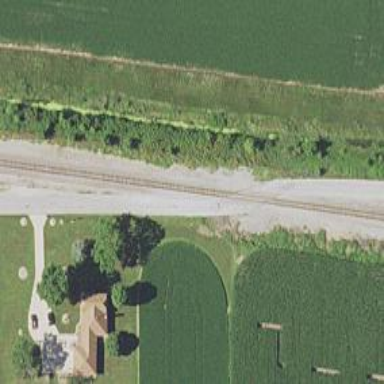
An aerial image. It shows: Railway track.